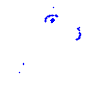
Particle: kaon